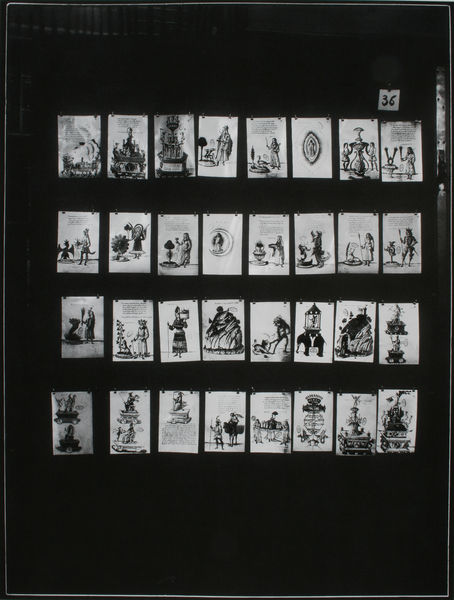
Titel: Der Bilderatlas Mnemosyne - Tafel 36
Künstler: Aby Warburg
Standort: London
Institution: Warburg Institute ©
Schlagwörter: blätter, dunkel, weiß, menschen, grau, schwarz, leute, wand, mensch, rahmen, personen, schrift, bilder, bücher, fotos, papier, klein, winter, figuren, tafel, karten, collage, foto, fotografie, hängen, buch, zettel, medaillon, gemalt, druck, mondsichel, schwarz-weiß, reihe, malen, ritter, altar, photo, reihen, studien, wappen, bücherregal, serie, seiten, zahl, ziffer, sammlung, hängung, entwürfe, skizzen, bücherschrank, anordnung, motive, elefant, bildchen, spielkarten, tarok, zeichnungen, miniaturen, kalender, mandorla, atlas, folge, memory, illustrationen, fotografien, stellwand, photos, erinnerungen, colage, dunkel hell, tefel, warburg, photographien, digitalisat, bider, aby warburg, aby, kunstgeschichte, vergleiche, bilderatlas, mnemosyne, pinnwand, reproduktionen, kunsthistoriker, anheftung, illustationen, §&, 36, beilder, small multiples, tafel 36, tarock, bilderfoge